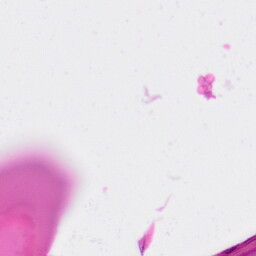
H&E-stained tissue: Skin